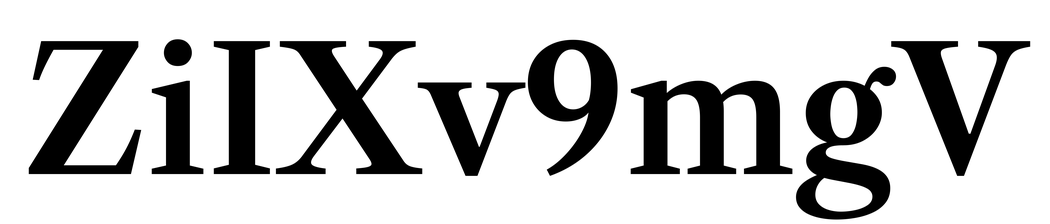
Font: LibreCaslonText_SemiBold